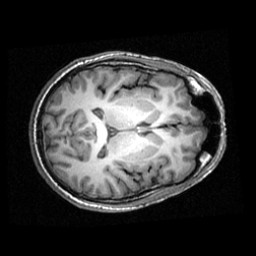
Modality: T1w
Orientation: axial
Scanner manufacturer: ge
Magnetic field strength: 3 T
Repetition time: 0.00904 s
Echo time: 0.00184 s